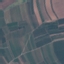
Land use / land cover class: PermanentCrop